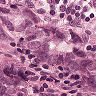
Metastatic tissue present: yes